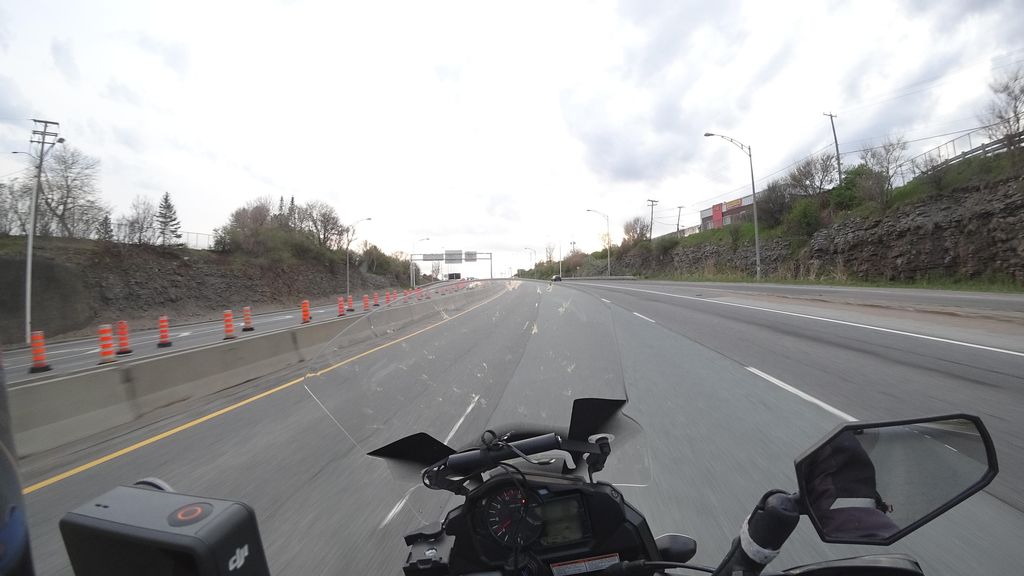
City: quebec_city